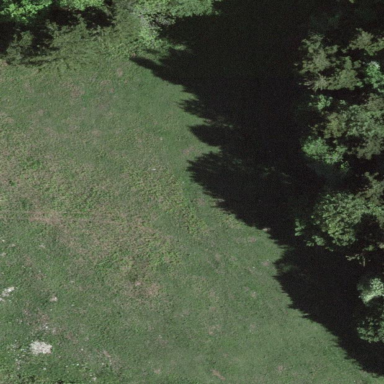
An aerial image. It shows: Area covered with grass.